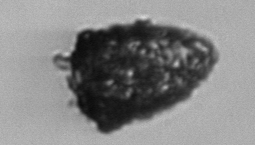
Label: Tintinnopsis